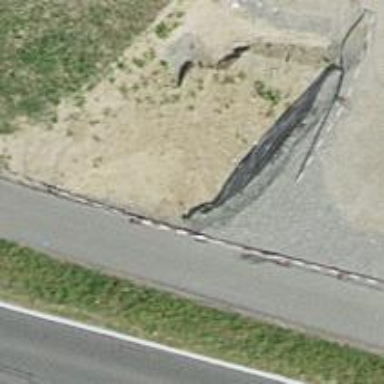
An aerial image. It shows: Asphalt road classified as primary highway.